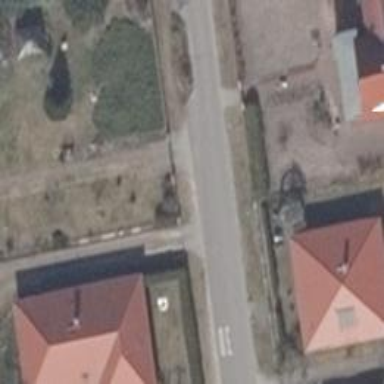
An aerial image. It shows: Asphalt road in residential area.